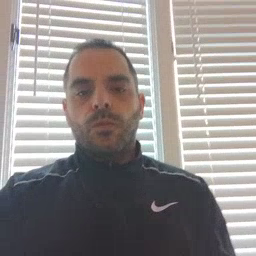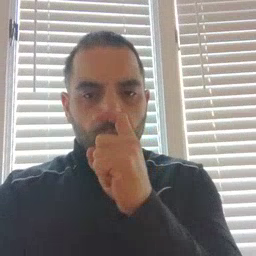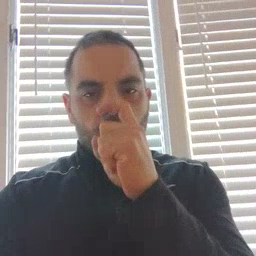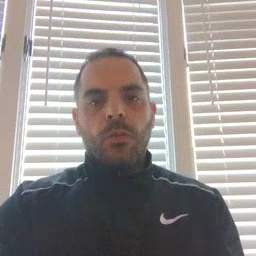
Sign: doll